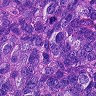
Metastatic tissue present: yes